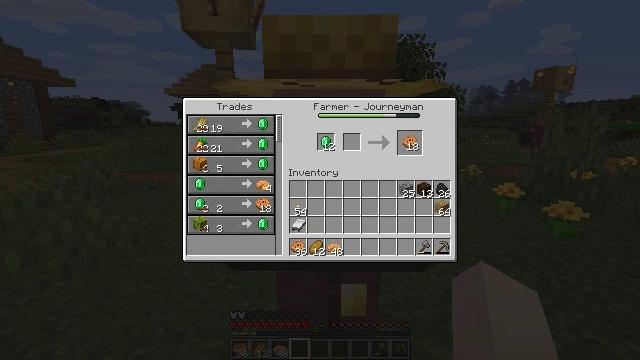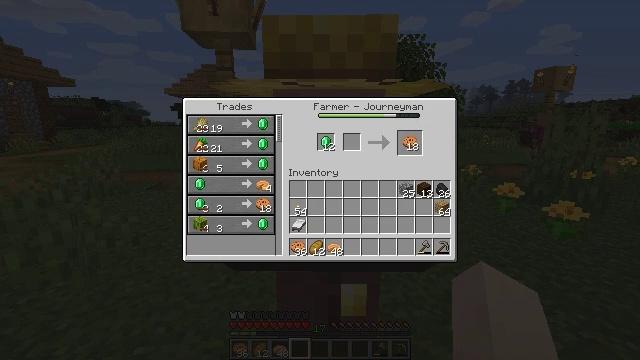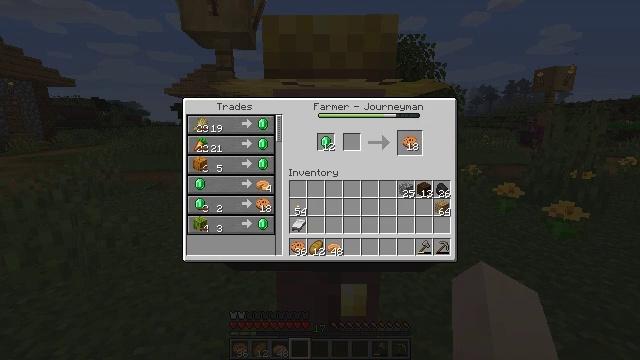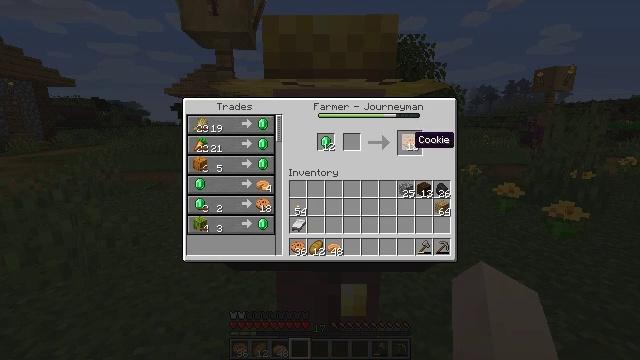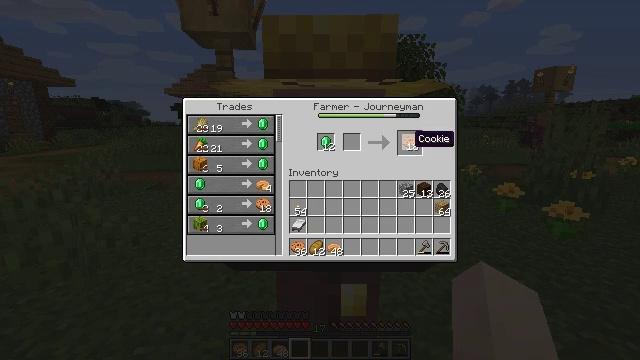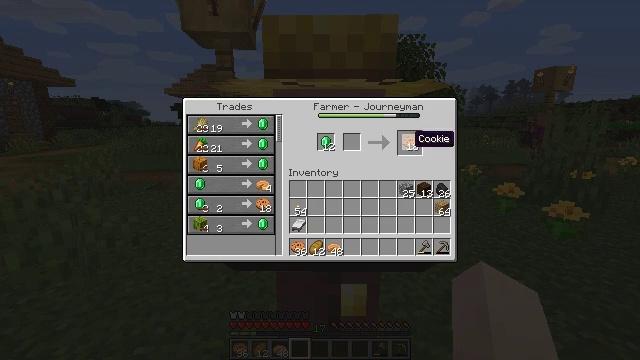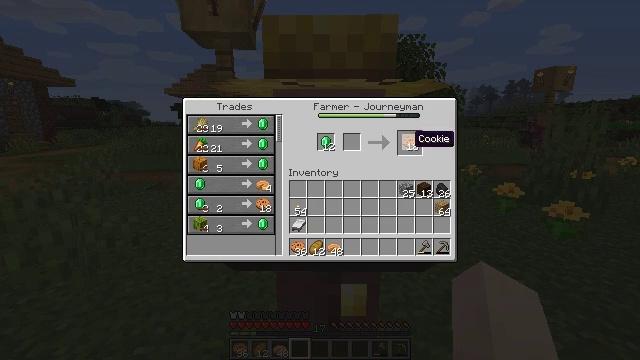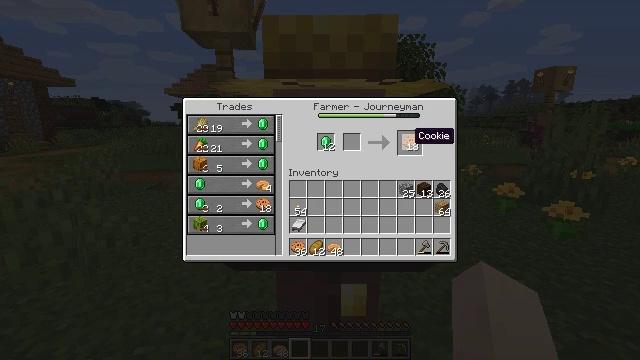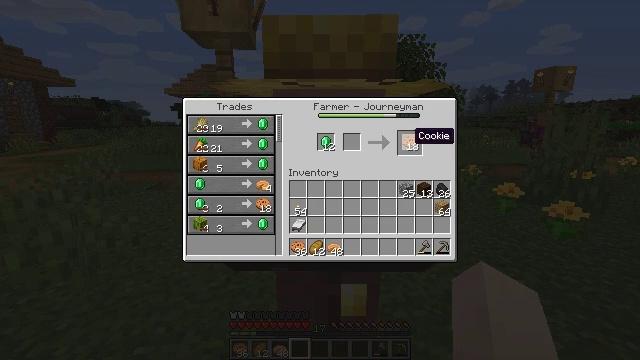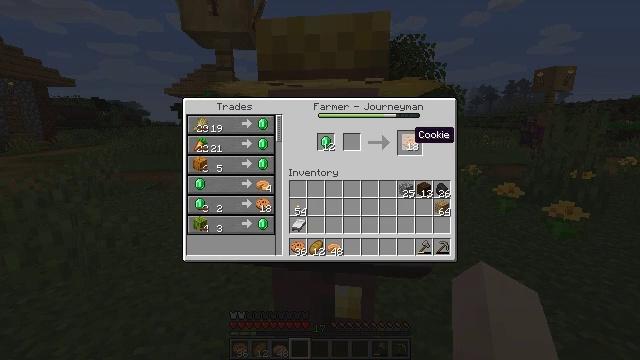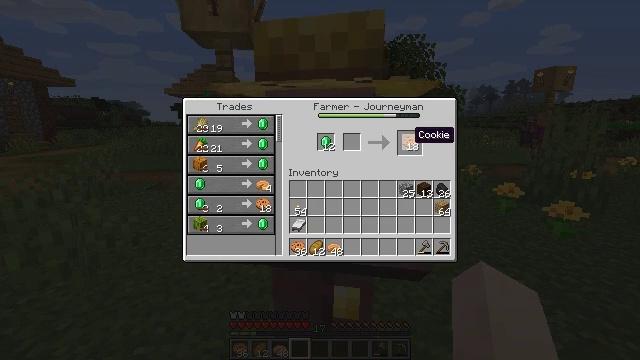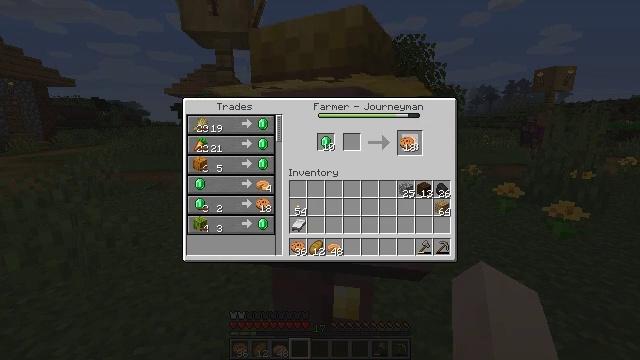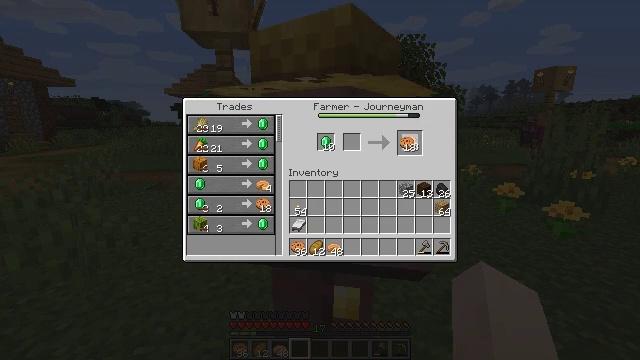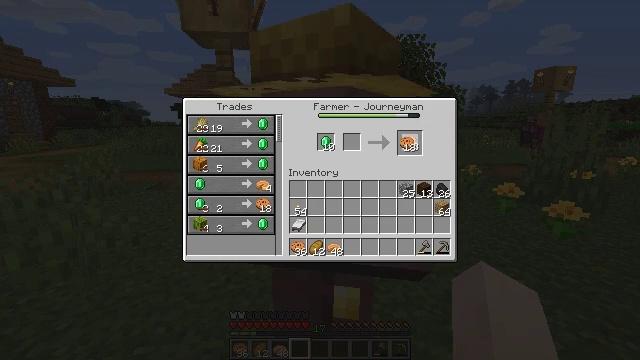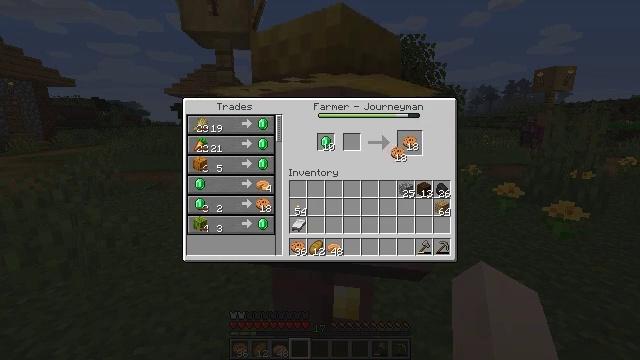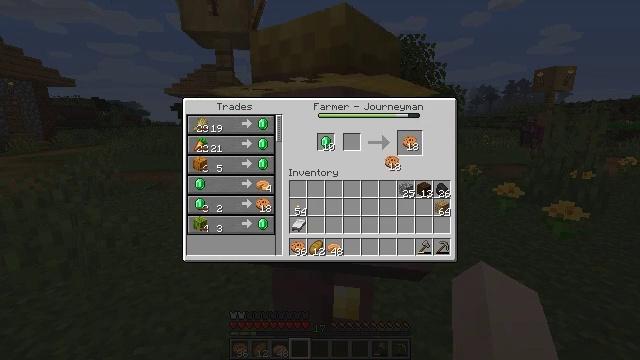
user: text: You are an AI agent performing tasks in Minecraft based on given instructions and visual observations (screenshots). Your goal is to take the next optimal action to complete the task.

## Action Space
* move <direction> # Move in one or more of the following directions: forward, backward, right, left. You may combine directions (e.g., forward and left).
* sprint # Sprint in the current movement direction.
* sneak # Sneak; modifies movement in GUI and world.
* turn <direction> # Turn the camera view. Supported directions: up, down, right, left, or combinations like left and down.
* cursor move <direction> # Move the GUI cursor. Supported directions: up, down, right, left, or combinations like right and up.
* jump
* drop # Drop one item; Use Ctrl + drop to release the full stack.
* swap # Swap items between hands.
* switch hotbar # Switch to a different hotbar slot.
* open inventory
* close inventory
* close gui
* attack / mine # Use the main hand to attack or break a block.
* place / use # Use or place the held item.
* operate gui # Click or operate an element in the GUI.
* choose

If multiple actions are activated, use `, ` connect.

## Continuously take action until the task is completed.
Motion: motion action
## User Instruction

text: Create a cookie using the crafting setup.
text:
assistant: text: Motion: no_op
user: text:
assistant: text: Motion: no_op
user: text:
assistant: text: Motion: no_op
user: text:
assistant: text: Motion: no_op
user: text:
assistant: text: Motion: no_op
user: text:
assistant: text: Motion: no_op
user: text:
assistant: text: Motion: no_op
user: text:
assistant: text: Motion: no_op
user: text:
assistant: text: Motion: no_op
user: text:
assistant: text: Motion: no_op
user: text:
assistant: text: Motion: operate gui
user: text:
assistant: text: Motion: operate gui
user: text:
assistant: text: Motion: no_op
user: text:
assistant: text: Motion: cursor move left and down
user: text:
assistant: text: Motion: cursor move down
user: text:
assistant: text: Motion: cursor move left and down
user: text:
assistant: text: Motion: cursor move left and down
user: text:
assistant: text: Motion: cursor move left and down
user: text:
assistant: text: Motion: cursor move left and down
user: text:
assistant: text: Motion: cursor move left and down
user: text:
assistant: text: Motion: no_op
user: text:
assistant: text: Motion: cursor move left
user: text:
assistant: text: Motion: cursor move left
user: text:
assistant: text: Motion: cursor move left
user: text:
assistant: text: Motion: no_op
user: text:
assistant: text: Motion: no_op
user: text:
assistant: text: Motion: no_op
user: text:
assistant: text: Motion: operate gui
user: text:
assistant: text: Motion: operate gui
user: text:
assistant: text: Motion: operate gui